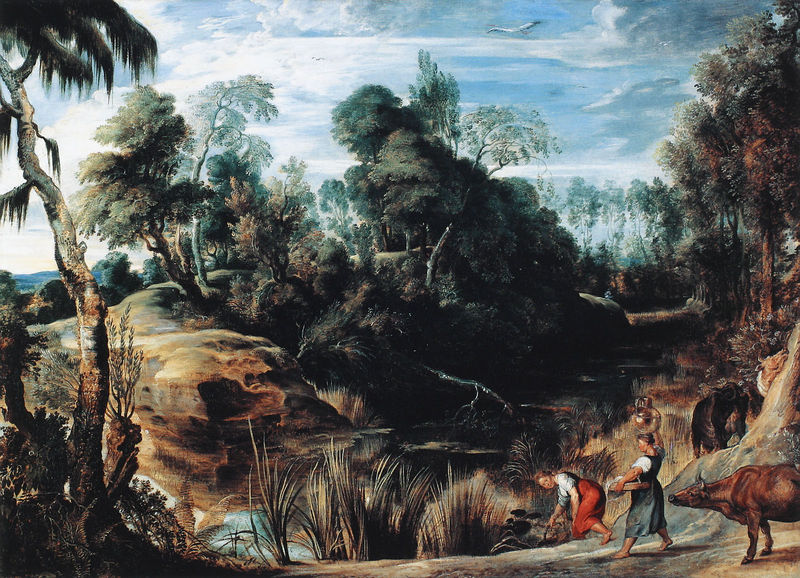
Titel: Der Teich im Walde
Künstler: Peter Paul Rubens
Institution: Vaduz, Fürstliche Sammlung Liechtenstein
Schlagwörter: baum, berg, blau, felsen, gemälde, himmel, laub, schatten, vogel, wasser, wolken, bäume, fluss, frauen, grün, landschaft, menschen, mädchen, see, teich, ufer, frau, weiss, gras, tiere, weg, steine, bach, hügel, schilf, weide, gebüsch, pflanzen, weiher, krug, hellblau, biegung, hang, kuh, rind, palme, hörner, eimer, schöpfen, baume, binsen, gars, wasserholen, storch, öaub, #wolken, #braun, exotischer park